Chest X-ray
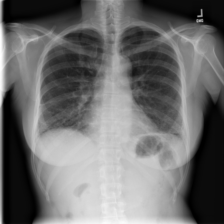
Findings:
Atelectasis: negative
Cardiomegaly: negative
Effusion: negative
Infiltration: negative
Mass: negative
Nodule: negative
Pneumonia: negative
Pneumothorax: negative
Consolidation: negative
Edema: negative
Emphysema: negative
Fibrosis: positive
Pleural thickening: negative
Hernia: negative